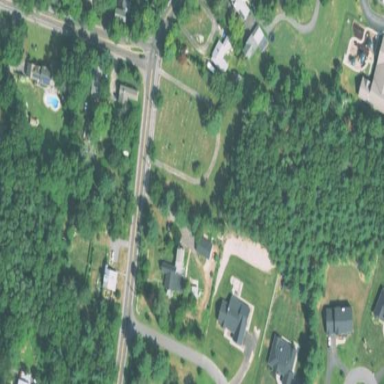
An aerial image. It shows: Cemetery that holds historical significance.